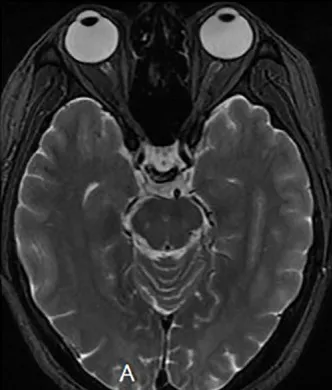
Orbital MRI showed normal optic nerves.
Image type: radiology (mri)